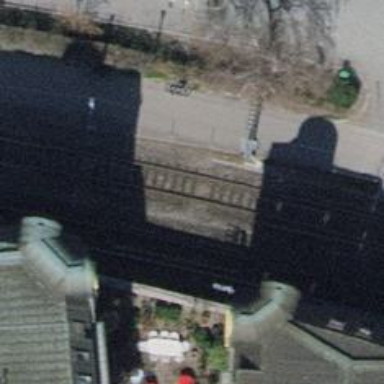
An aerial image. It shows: Railway signal.